Question: I have the following scatter graph:
As you can see by the figure, I've defined a graph where each size of the grid is 5. I guess the grid follows the interval of the axis itself but I haven't quite figured out how change that (for example with a size 1), any help would be greatly appreciated!
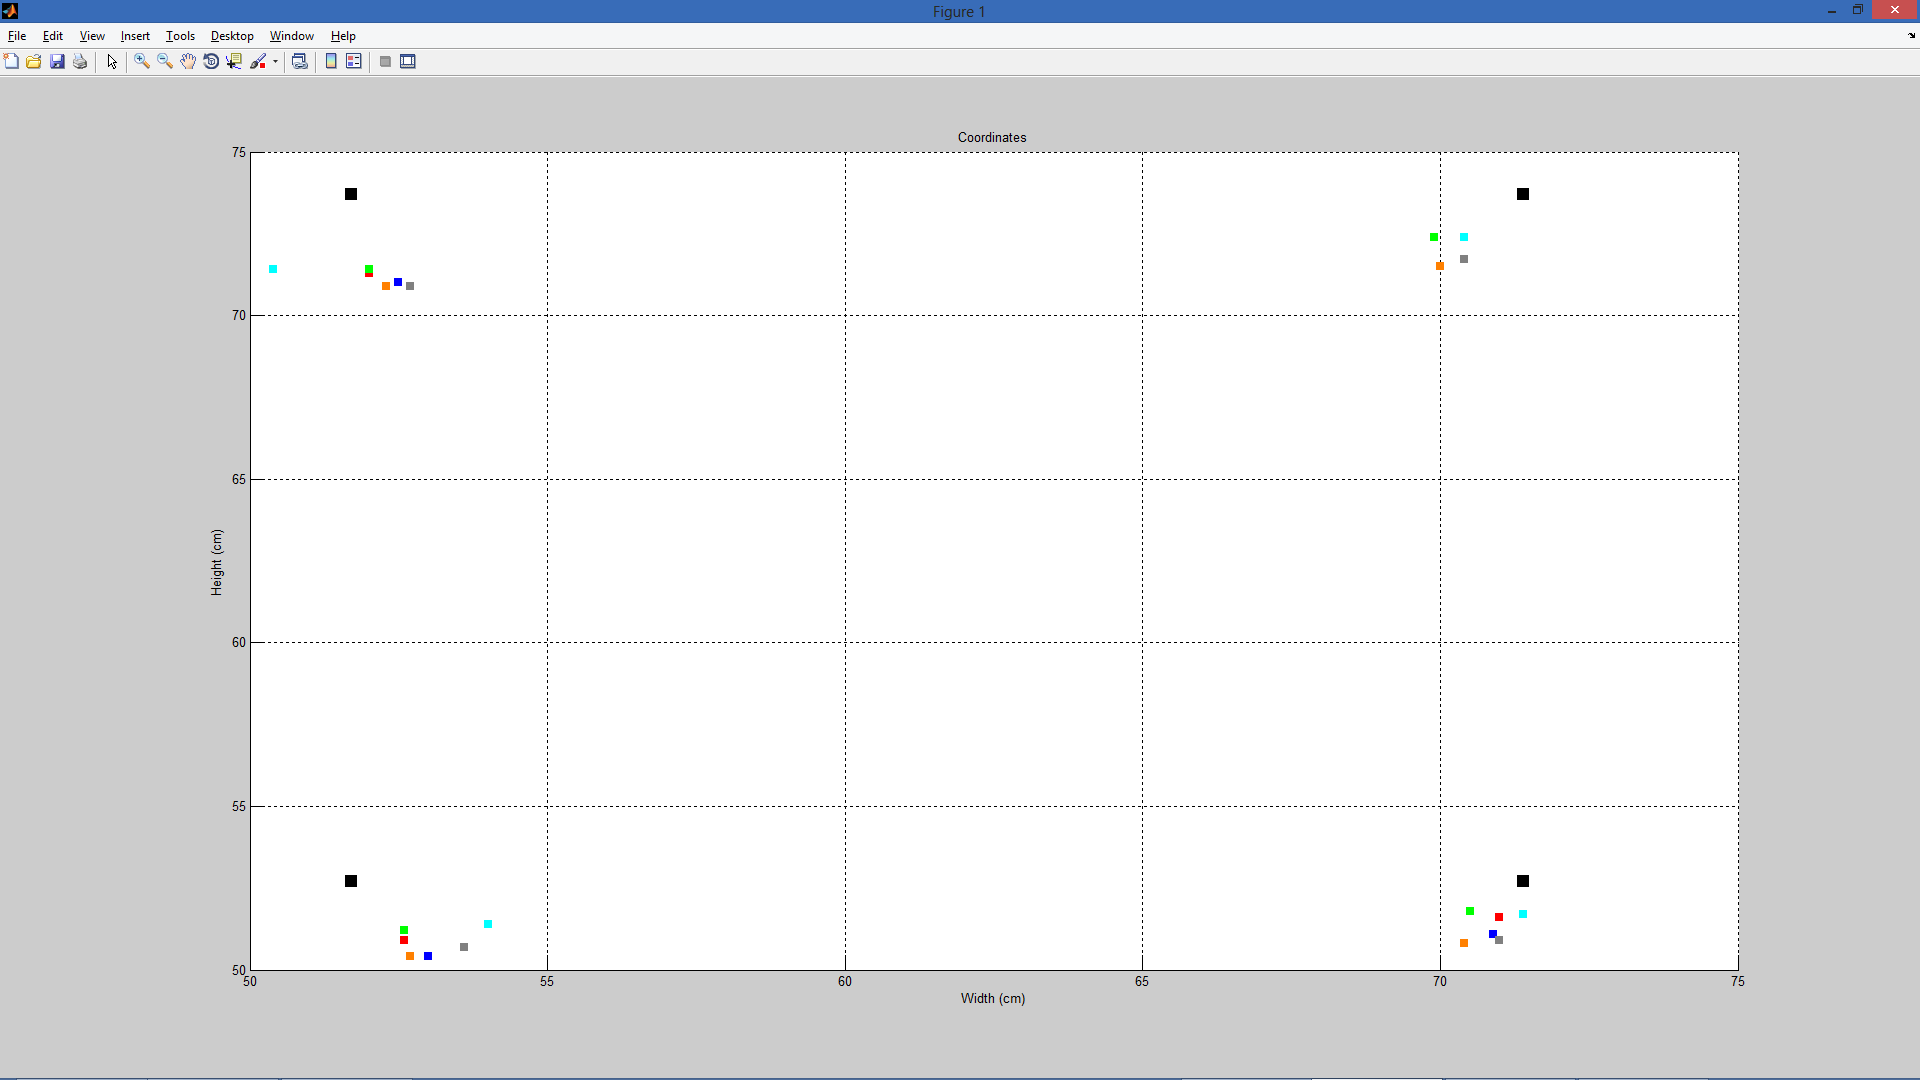
Answer: The grid spacing is determined by the tick marks on the axes. Set the properties ''XTick'' and ''YTick'' of the axes to control the spacing of the grid, as follows:
'''
set(gca, 'XTick', [50:75])
set(gca, 'YTick', [52:2:75])
'''